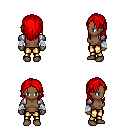
a pixel art fantasy rpg character, female body template, human, dark skin, steel arm armor, gold greaves, red long hairstyle, white cloth bandages, four views (front, back, left, right), 2x2 character sprite sheet, small pixel art, hard edges, no anti-aliasing